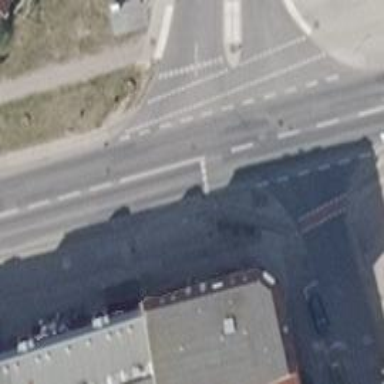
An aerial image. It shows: Road with traffic signals.